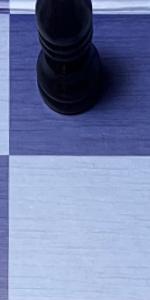
Label: Empty